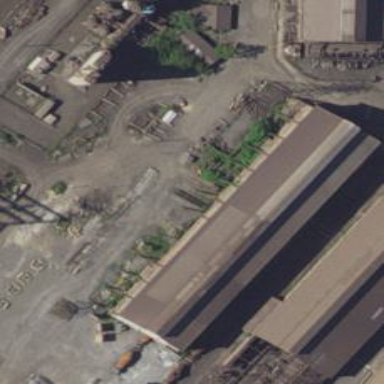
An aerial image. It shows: Industrial building.